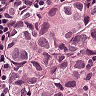
Metastatic tissue present: yes